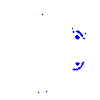
Particle: pion